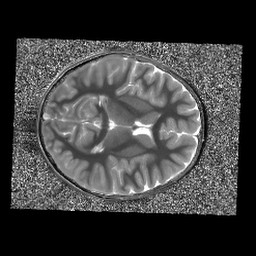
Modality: T1map
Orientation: axial
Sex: female
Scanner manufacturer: siemens
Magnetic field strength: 3 T
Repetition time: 5 s
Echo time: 0.00355 s